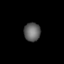
Tissue: lung
Cell type: Epithelial cells
Senescence score: 0.2092
Nuclear area (px): 301
Mean DAPI intensity: 99.465